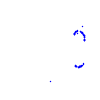
Particle: proton